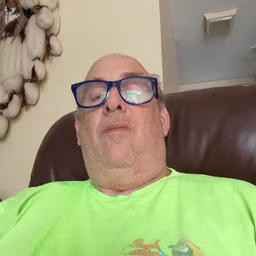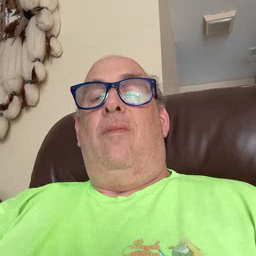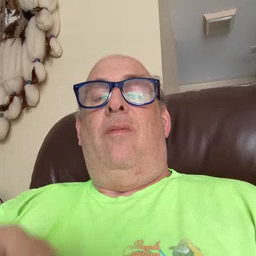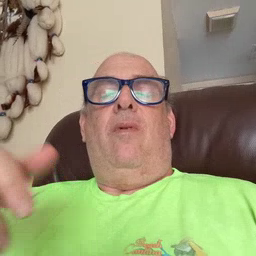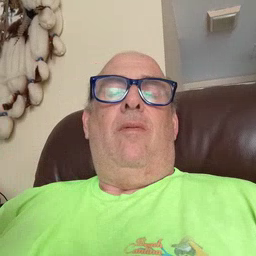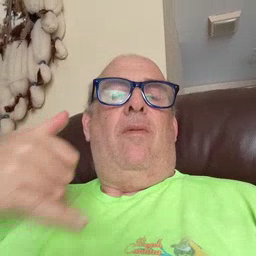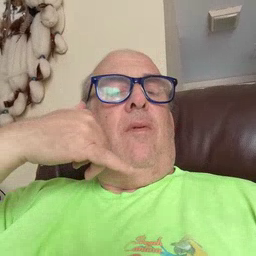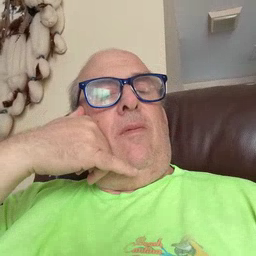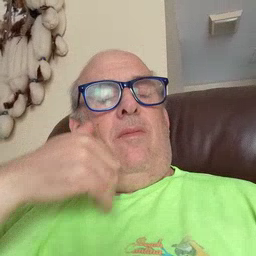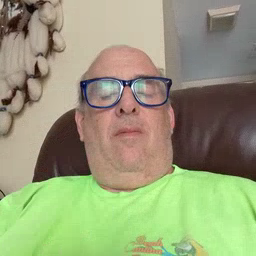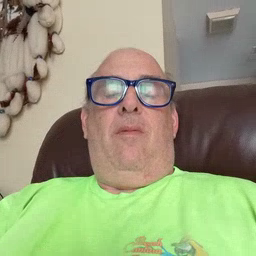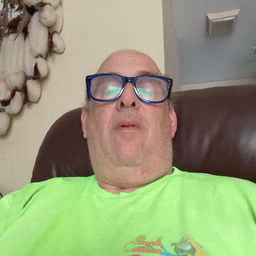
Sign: callonphone